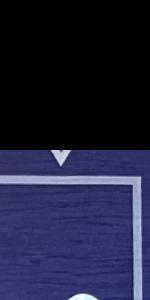
Label: Empty